Field crop: maize
Growth stage: 2
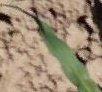
Species: maize